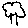
Label: tree